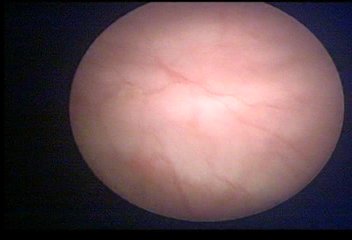
Modality: WLC
Class: Normal mucosa
Bladder cancer association: No